Question: Before telling you anything i'd like to clear, I'm a completely beginner in ASP.NET. In fact, I started learning today ASP.NET.
So, I'm making an event that would bind my code with C# files. Well I'm good in C#.
But the problem is as I find into projects, there is no Default or any aspx.cs files here. Can you please help? Where can I find it?
<URL> says that to bind events, you need to write code in '.cs' files.
Here is my how my project is setup:

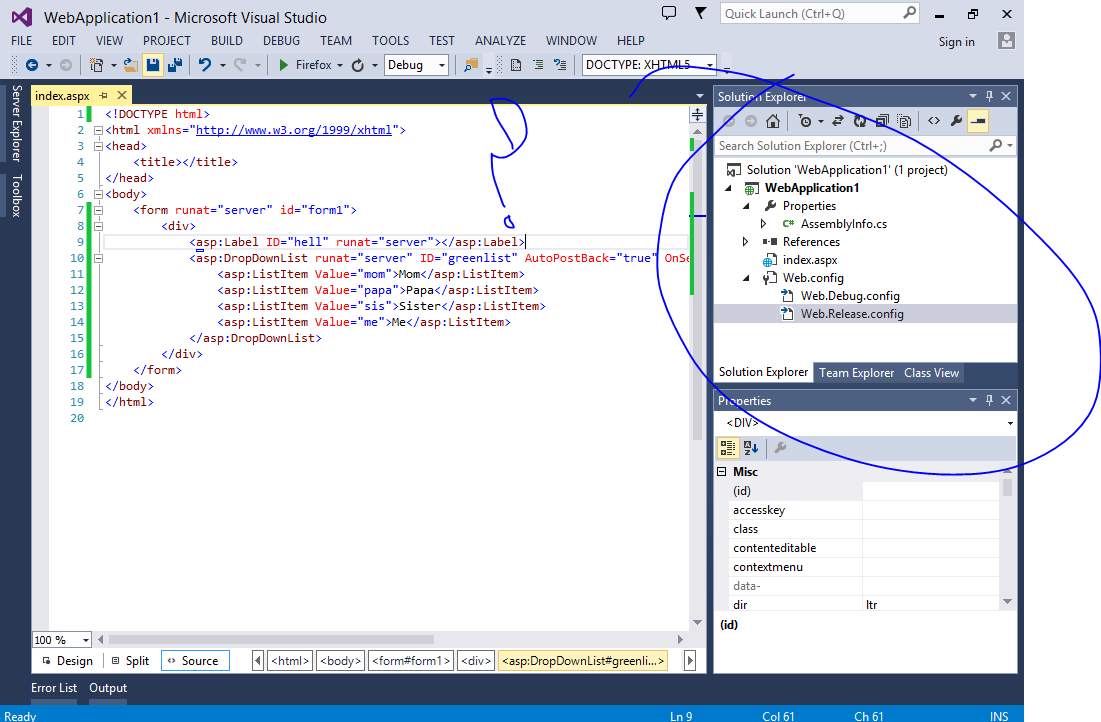
Answer: I think you have choosen a wrong project type while creating your project.For your purpose you need to do following
1. File>New>Project
2. On the left panel Go Visual C# > Web
3. Select ASP.NET Web Forms Application
Looking at your screenshot it seems you selected "ASP.NET Empty Web Application".You can add files to this as well but since you are a beginner its better to follow above steps.